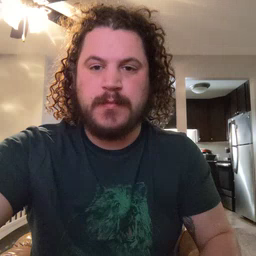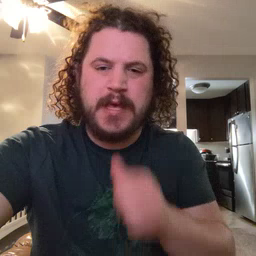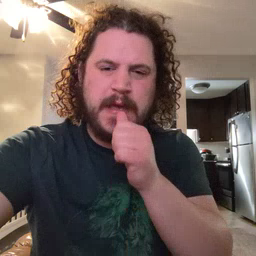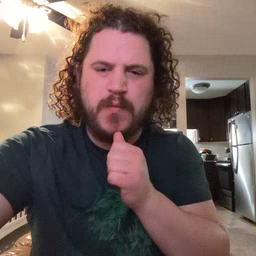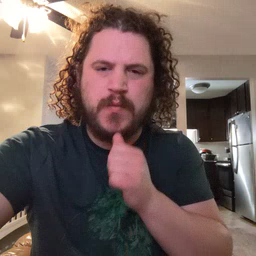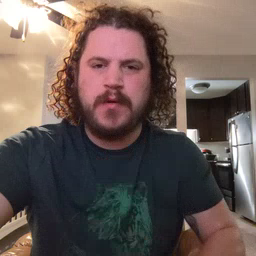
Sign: owie